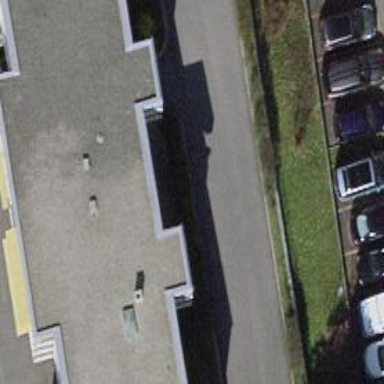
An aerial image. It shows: Apartment building with flat roof.